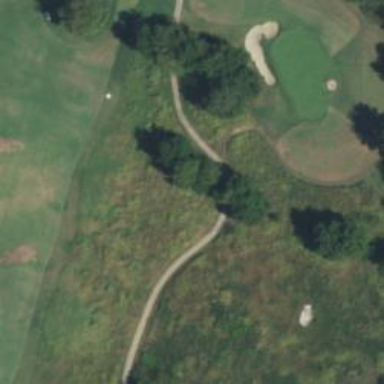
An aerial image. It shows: Pathway for golfing.